Question: I've just signed a document using Acrobat Reader.
I've got that result:

Now I have these questions:
1. what does q, q means in the stream?
2. I have matrix [48, 0, 0, 17.<PHONE>, 12, 27.<PHONE>]. What does it mean, and how to calculate that? I'm going to create PDF by hand, and I'm interested in that. im0 is the name of Image (I have Visible signature in PDF).
3. Then I have Do Q Q. What does it mean?
4. Also, I have n0 XObject too. That stream is % DSBlank. Is it important? What is this for?
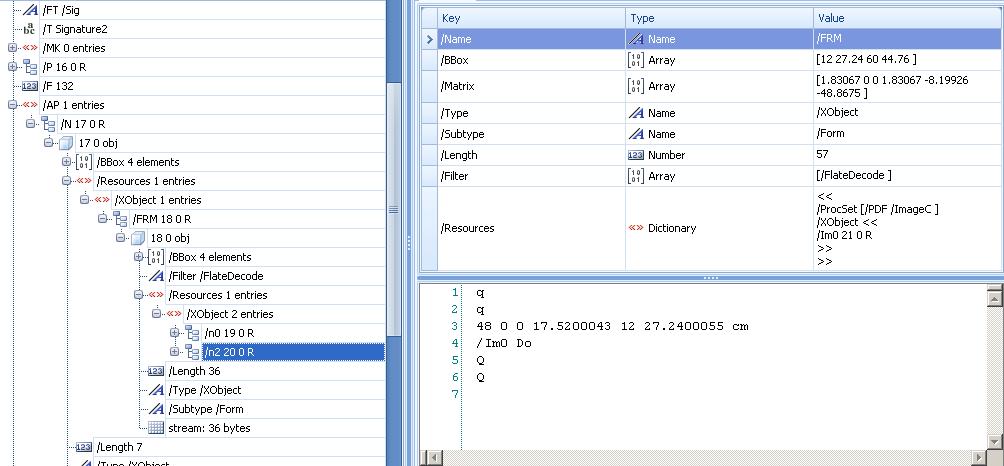
Answer: You need to start reading the <URL>, you will not get far by asking questions here about each pdf operator.
1. The q operator saves the graphics state, the Q operator restores it. In your context 'q q' is redundant.
2. The matrix sets the image (/Im0 that follows) position and size. Elements 1 and 4 of the matrix are image size, elements 5 and 6 and image position (bottom left corner). This is a simplistic explanation, you should read the PDF specification to see how the trasnformation matrix works.
3. The Do operator paints the /Im0 XObject (your image).
4. % starts a comment line and % DSBlank is just a comment.
PS: The application you use for exploring the PDF structure is developed by the company I work for :)